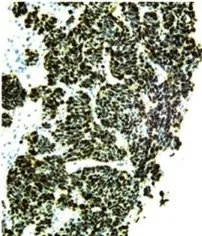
Positive immunohistochemical stains and Ki-67 proliferation index of liver biopsy sample (20x magnification). (C) Ki-67 proliferation index 98.
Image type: pathology (immunostaining)